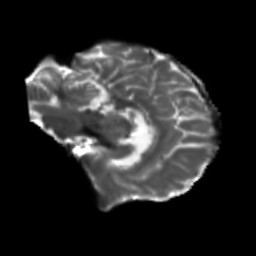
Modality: T2w
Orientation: sagittal
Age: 46
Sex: male
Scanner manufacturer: siemens
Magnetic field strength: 3 T
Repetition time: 5.25 s
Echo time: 0.08 s